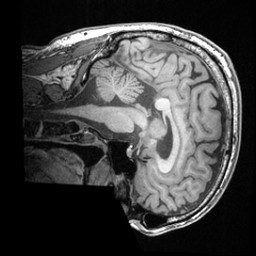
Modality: T1w
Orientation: sagittal
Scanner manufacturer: ge
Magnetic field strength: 3 T
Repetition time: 0.008572 s
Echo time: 0.003384 s